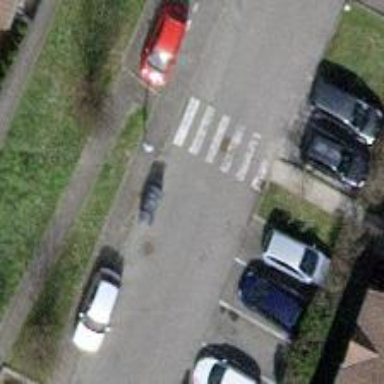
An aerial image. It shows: Marked crossing on the road.